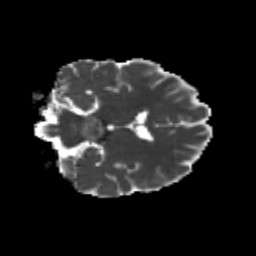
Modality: MD
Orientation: coronal
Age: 21
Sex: male
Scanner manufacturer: siemens
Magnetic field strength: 3 T
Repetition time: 3.5 s
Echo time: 0.104 s